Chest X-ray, AP view. Patient: 65 years old, sex M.
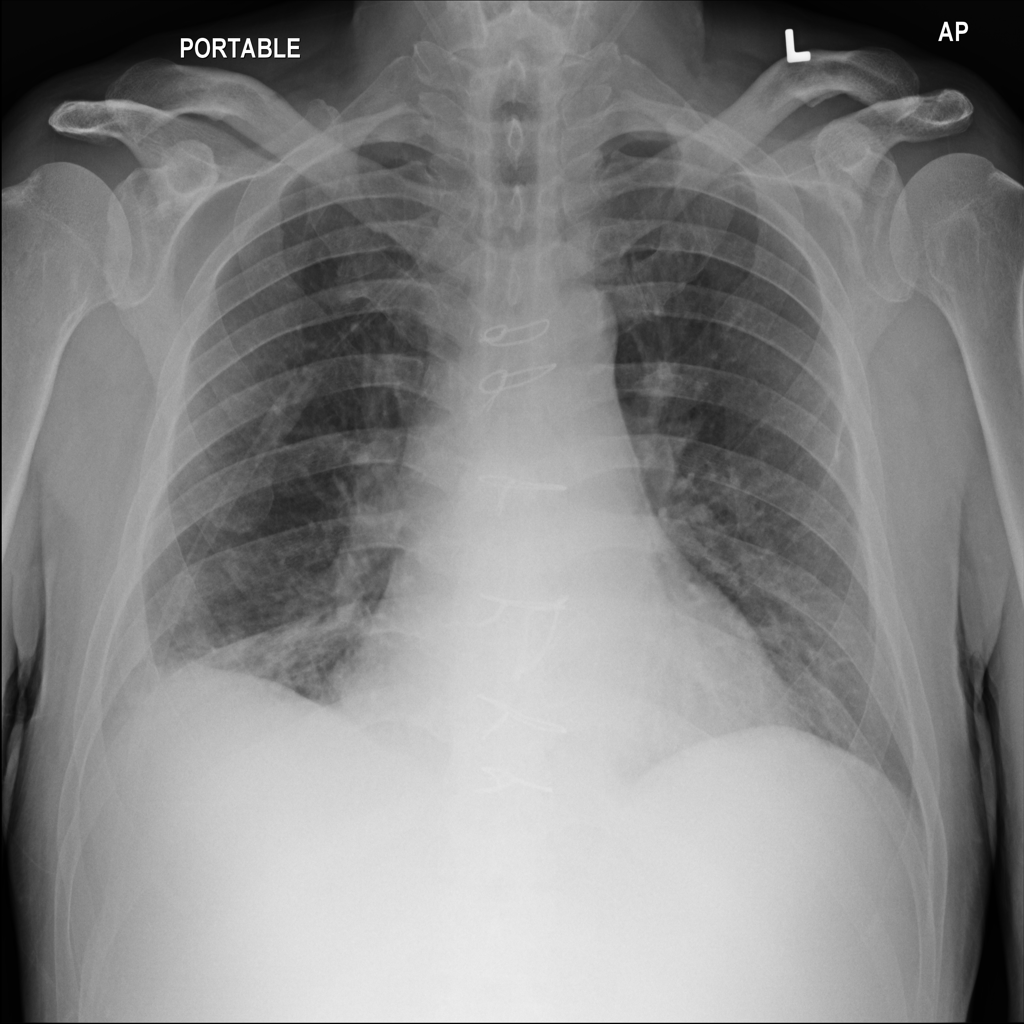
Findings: Atelectasis